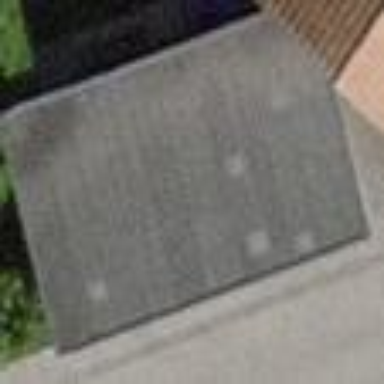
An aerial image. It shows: View of roof of building.